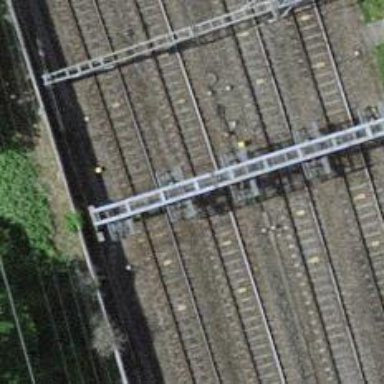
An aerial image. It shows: Railway signal.